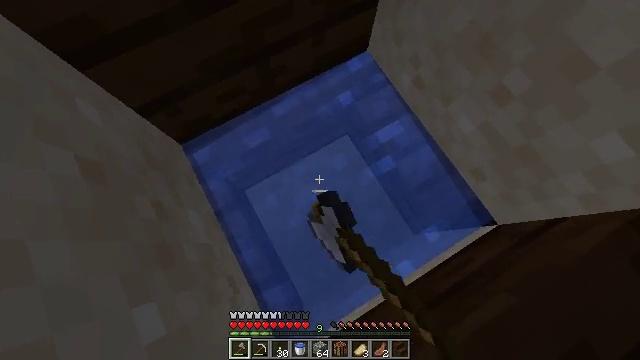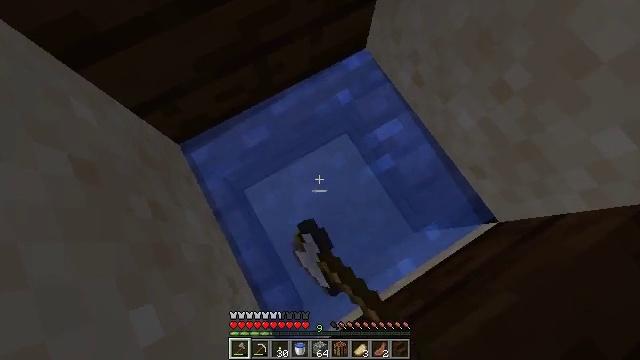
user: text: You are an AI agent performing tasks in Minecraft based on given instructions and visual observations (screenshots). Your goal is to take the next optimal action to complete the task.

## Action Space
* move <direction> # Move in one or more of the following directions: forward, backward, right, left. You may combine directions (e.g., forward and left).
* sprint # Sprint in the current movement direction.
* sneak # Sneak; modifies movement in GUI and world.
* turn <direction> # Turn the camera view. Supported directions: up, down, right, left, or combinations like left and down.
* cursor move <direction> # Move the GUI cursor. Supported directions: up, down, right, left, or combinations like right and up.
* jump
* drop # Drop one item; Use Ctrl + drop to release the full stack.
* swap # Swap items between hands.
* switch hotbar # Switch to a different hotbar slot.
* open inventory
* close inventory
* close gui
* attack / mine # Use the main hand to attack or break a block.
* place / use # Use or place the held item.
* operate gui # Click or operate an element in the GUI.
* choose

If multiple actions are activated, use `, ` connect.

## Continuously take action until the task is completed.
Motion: motion action
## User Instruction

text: Remove the jungle slab block.
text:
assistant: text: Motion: attack / mine
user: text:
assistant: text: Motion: attack / mine